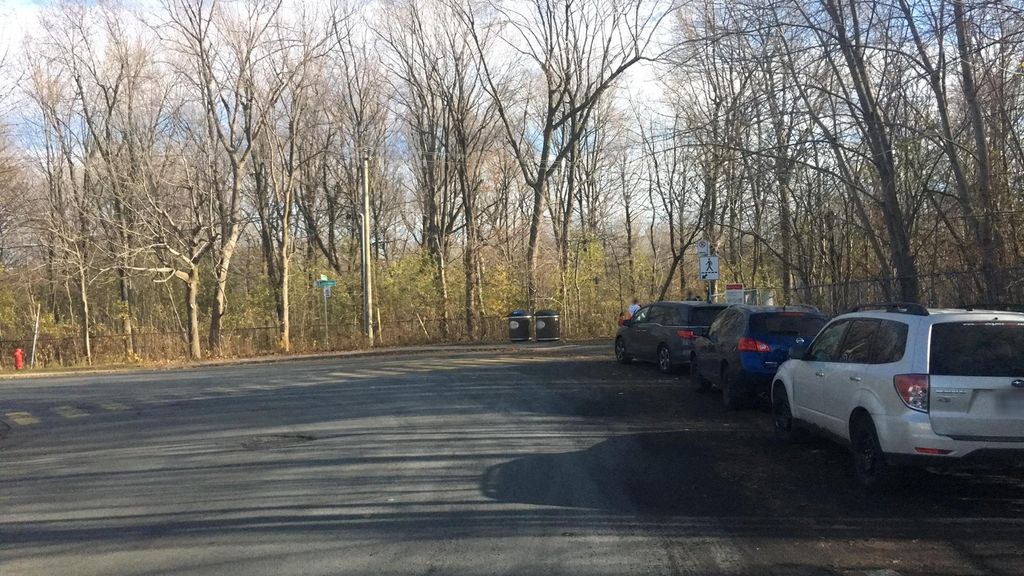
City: montreal